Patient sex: M
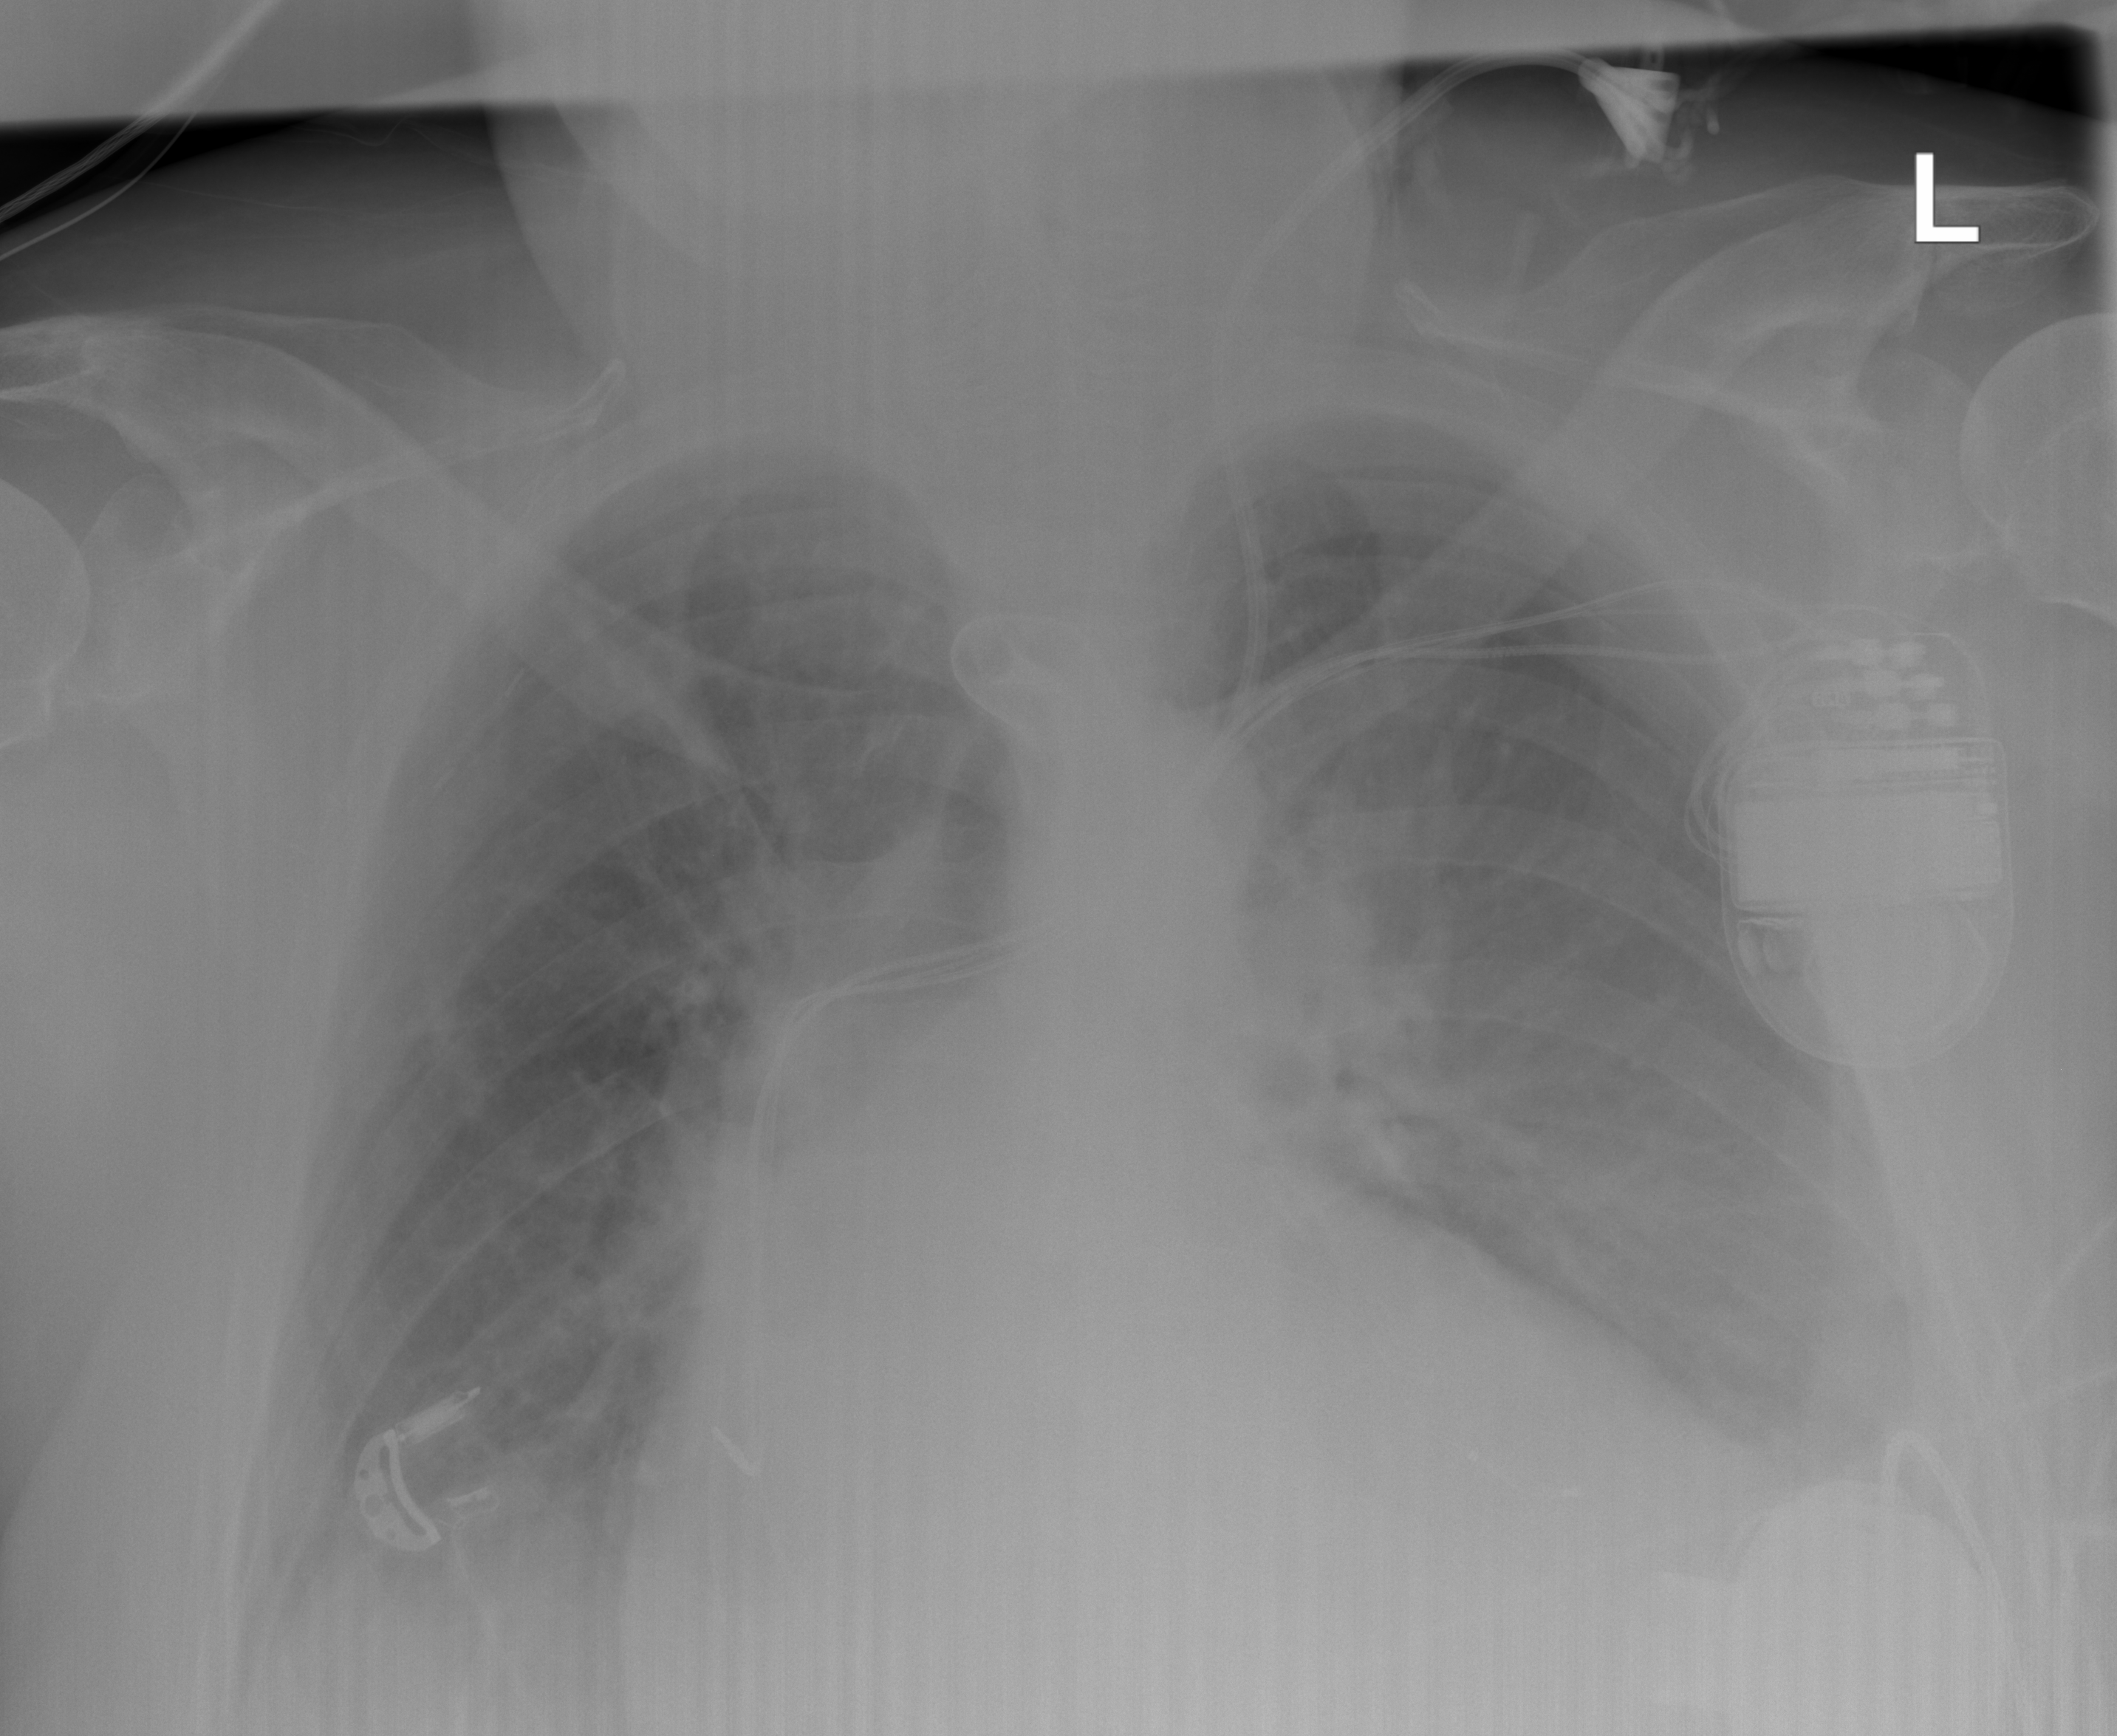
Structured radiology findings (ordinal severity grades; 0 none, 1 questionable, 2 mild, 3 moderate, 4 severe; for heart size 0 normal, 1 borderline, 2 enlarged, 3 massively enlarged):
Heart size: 3
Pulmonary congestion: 2
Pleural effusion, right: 1
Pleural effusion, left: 2
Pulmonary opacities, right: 0
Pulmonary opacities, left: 0
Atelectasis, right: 1
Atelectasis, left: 2